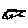
Label: fish